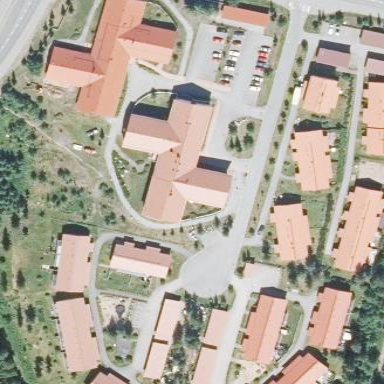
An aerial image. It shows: Public building.